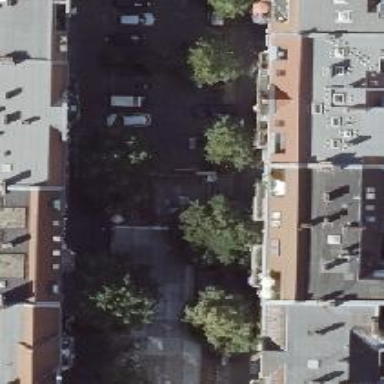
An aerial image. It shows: Living street with parallel street-side parking on the left.